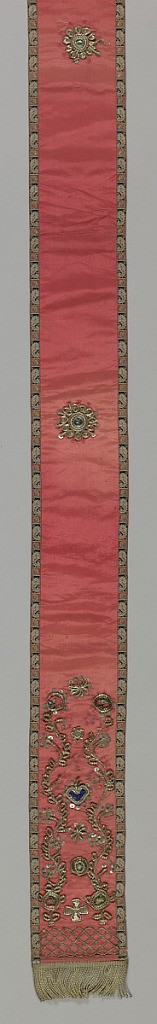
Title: Stole
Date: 19th century
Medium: silk ribbons, glass beads, metal thread, and paillettes. Technique: embroidered
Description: Ribbon of red silk with narrow borders in Persian cone design with ornaments of rosettes and, at either end, flowering stems, cross border and fringe worked in metal threads, foil, and paillettes. B similar to A, except for ribbon which is plain.